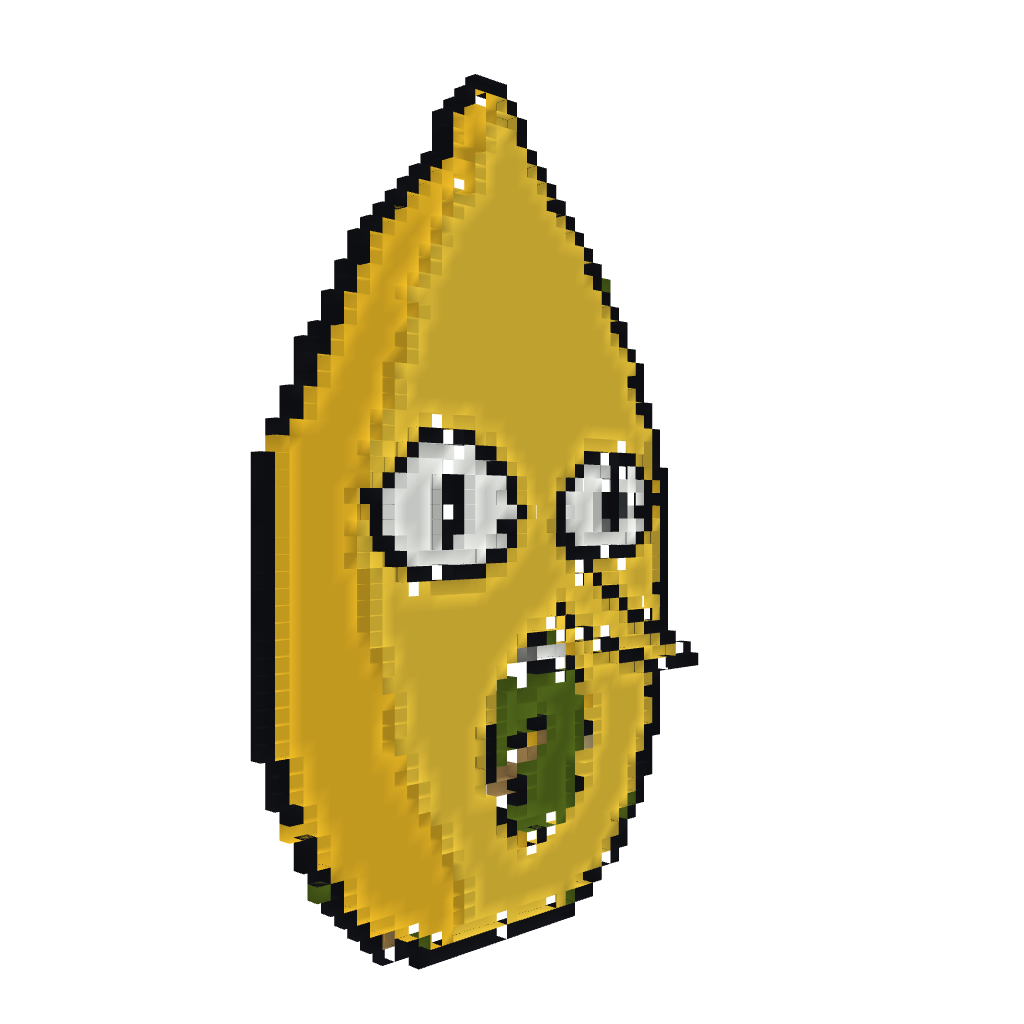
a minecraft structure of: Lemongrab Head (Adventure Time)